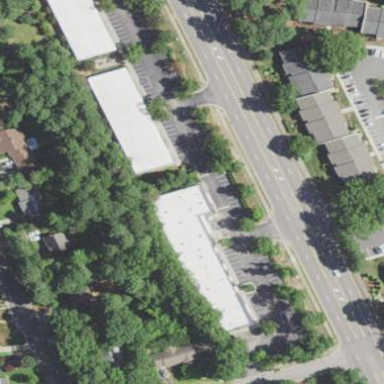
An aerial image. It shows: Commercial building.